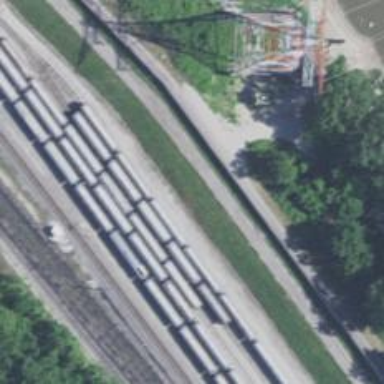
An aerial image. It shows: View of railway yard.